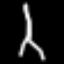
Label: The Eiffel Tower